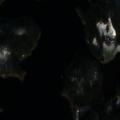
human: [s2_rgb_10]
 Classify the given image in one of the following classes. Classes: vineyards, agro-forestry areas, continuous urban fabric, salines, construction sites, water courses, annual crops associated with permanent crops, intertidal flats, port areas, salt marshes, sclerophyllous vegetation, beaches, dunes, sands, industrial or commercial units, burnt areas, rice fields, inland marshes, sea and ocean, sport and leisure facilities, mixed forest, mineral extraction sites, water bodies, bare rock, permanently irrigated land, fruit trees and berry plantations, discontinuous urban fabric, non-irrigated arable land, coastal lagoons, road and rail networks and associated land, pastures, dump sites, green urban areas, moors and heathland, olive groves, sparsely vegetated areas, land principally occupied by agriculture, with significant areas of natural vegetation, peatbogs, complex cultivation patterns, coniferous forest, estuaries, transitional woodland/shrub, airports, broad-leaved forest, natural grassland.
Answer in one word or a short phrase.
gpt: coniferous forest, mixed forest, water bodies